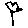
Label: flower